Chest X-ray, AP view. Patient: 59 years old, sex F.
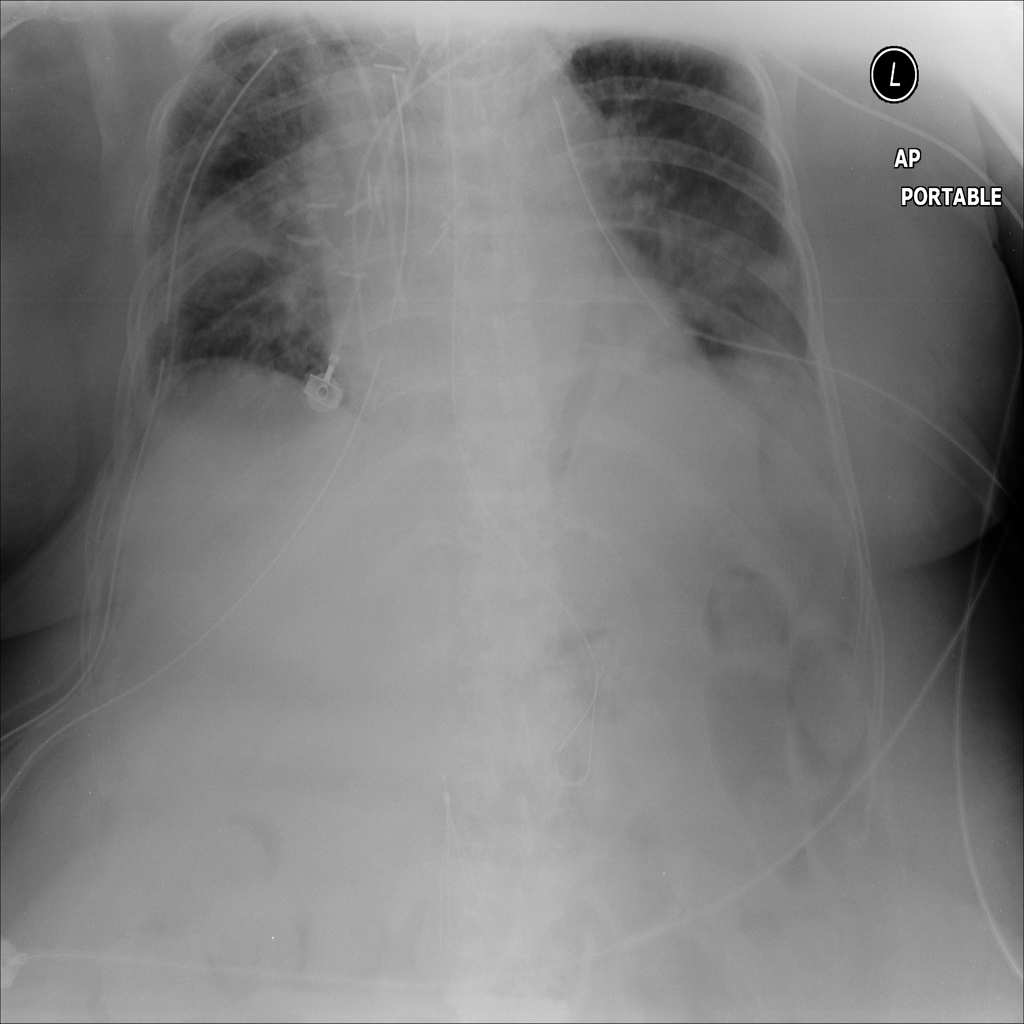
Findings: No Finding